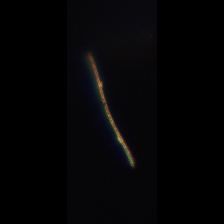
Taxon: Chaetoceros
Group: Diatoms